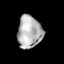
Tissue: lung
Cell type: Epithelial cells
Senescence score: 0.2391
Nuclear area (px): 770
Mean DAPI intensity: 177.818